Aerial crown-view tile of a tropical tree (Barro Colorado Island, Panama), acquired 20240716:
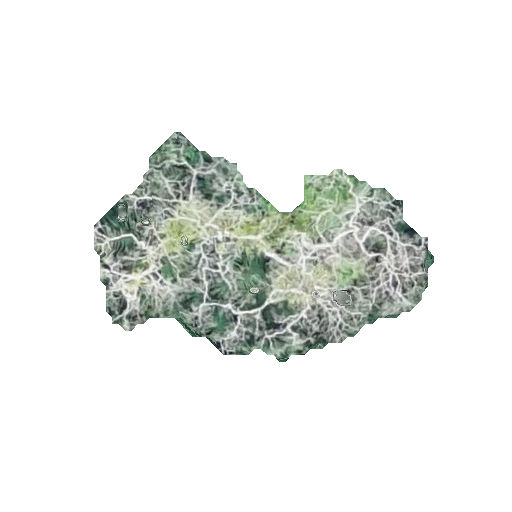
Species: Cordia alliodora
GBIF accepted scientific name: Cordia alliodora
Crown area: 76.909 m²